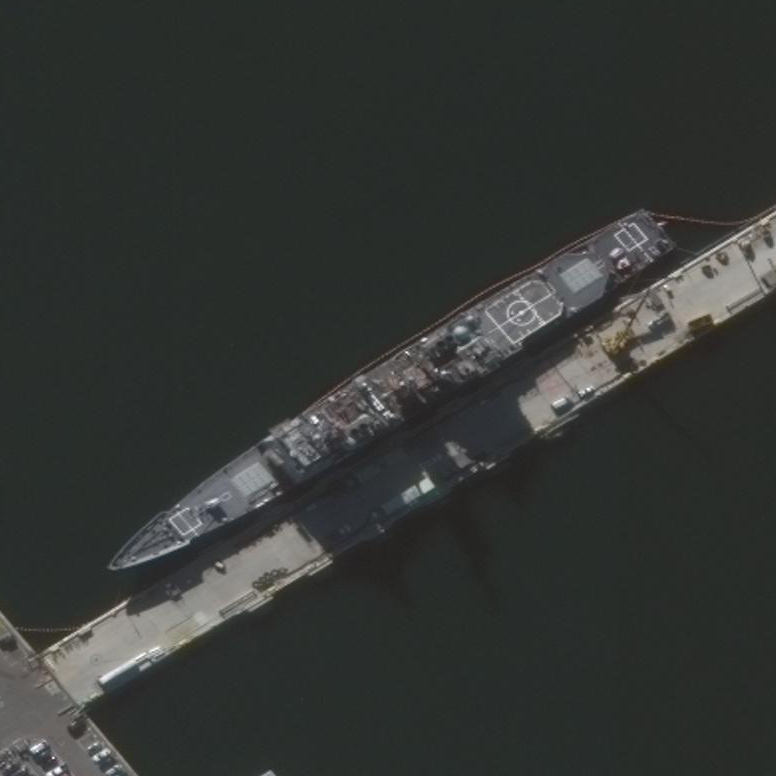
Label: cruiser